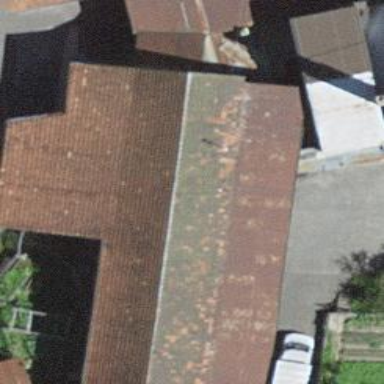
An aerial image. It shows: Warehouse building.